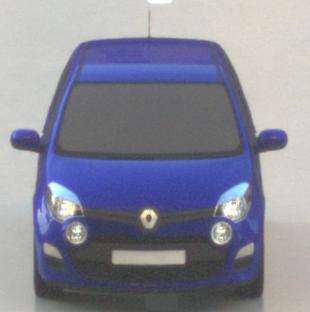
Make: Renault
Model: Twingo 1.2 LEV 16V 75
Detailed model: Twingo (II)
Model produced from: 2012/01
Model produced until: 2014/07
Doors: 3
Color: blue
Road condition: wet road
Daytime: sunrise or sunset
Contrast: medium contrast